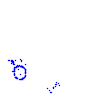
Particle: proton